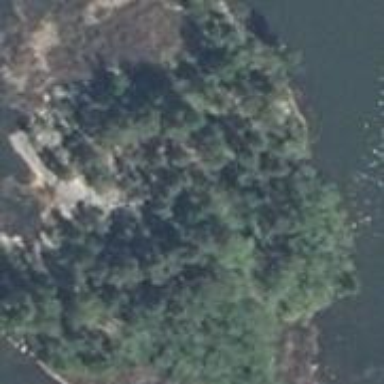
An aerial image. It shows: Islet.